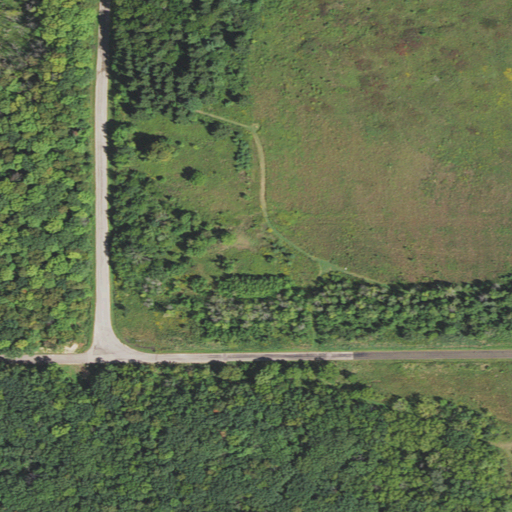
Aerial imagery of mountain in Wisconsin named Blue Mounds containing deciduous forest, pasture, open development, shrub, mixed forest, and low intensity development